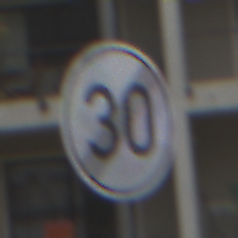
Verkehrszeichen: EndeGeschwindigkeit30
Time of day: Midday
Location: Outdoor (Urban)
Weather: Overcast
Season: NotSpecified
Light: Natural